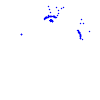
Particle: kaon